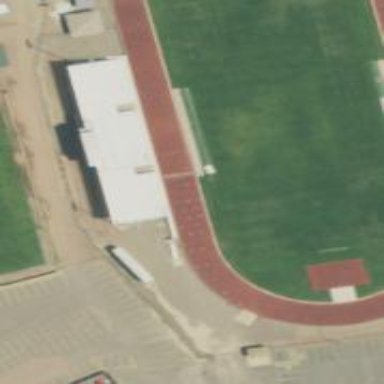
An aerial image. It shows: American football pitch with grass surface.